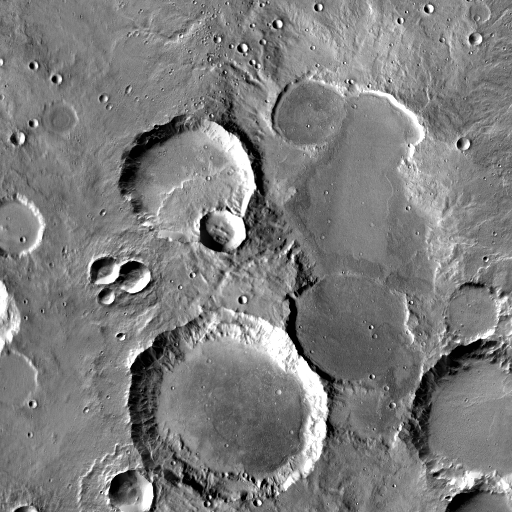
Crater classes present: Background, Other, Layered, Buried, Secondary